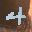
Label: 4